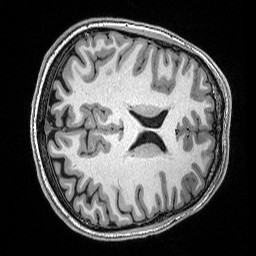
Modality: T1w
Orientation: axial
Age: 30
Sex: male
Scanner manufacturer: siemens
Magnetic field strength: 3 T
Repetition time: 2.53 s
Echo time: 0.0033 s